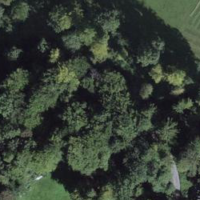
EUNIS habitat code: 41
Species observed at this site:
Lathyrus vernus